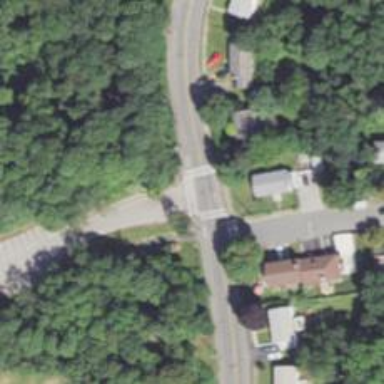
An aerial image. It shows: Crossing road.